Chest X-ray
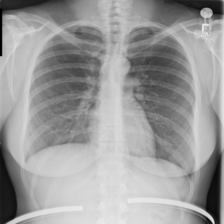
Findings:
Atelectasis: negative
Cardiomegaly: negative
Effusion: negative
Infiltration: negative
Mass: negative
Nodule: negative
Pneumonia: negative
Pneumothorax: negative
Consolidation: negative
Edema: negative
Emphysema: negative
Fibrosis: negative
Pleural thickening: negative
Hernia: negative